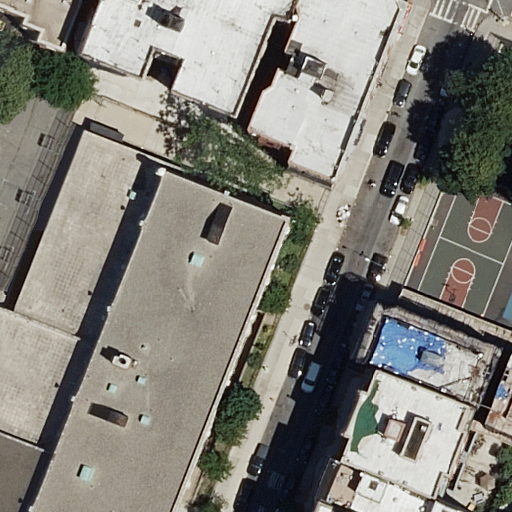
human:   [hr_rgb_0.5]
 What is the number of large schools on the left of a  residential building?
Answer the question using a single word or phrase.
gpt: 0

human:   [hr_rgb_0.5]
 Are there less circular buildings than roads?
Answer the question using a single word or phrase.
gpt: yes

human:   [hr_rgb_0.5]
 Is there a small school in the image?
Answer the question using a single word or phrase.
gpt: no

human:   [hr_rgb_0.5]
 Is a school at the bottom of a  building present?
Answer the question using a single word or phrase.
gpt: no

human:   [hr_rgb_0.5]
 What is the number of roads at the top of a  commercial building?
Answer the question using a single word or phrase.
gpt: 0

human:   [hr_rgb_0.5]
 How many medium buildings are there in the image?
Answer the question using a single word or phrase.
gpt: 6

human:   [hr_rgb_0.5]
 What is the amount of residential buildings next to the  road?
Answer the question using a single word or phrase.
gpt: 8

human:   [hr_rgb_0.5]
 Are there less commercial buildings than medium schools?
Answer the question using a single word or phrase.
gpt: yes

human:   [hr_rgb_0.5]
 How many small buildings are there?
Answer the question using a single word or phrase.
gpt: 2

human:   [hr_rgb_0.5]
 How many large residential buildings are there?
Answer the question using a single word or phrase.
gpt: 0

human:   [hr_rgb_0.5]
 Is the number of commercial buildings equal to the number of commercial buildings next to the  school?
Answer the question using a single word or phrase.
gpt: yes

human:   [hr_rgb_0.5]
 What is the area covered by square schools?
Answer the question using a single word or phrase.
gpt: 0m2

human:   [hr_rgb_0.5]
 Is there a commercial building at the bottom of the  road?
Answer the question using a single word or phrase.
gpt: no

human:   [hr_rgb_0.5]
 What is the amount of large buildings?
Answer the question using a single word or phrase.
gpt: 1

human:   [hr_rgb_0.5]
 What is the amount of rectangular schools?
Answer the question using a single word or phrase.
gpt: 1

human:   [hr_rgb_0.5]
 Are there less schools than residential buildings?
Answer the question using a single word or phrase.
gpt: yes

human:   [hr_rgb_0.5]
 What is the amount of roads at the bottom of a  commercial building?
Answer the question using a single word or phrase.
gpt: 0

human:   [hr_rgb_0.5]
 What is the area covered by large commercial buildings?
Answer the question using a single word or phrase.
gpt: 0m2

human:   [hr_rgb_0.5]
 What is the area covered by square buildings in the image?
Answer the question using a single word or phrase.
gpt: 0m2

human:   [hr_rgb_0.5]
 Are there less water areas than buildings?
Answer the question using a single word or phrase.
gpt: yes

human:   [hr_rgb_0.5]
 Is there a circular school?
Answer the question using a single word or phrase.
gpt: no

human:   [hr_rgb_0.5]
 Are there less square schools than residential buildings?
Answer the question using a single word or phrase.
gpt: yes

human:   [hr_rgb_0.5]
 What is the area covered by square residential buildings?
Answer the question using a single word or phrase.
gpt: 0m2

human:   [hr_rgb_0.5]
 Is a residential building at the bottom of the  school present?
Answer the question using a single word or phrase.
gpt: yes

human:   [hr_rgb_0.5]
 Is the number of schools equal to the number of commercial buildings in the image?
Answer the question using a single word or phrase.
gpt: no

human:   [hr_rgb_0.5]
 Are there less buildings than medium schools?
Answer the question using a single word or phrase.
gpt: no

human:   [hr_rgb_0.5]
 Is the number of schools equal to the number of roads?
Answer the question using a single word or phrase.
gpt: yes

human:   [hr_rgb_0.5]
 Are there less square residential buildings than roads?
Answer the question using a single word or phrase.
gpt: yes

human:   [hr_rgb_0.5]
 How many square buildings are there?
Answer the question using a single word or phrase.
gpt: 0

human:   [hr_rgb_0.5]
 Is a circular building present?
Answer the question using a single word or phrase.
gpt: no

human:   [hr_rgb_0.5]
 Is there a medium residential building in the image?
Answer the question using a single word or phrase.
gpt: yes

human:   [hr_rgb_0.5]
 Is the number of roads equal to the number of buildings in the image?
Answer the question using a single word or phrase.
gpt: no

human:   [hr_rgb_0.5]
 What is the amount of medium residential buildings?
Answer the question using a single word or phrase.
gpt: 6

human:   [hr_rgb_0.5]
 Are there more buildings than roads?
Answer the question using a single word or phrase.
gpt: yes

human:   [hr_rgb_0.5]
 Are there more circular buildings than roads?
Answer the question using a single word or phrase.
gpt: no

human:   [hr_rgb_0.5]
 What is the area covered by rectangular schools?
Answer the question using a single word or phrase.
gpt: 274m2